Here is the raw acceleration-versus-time signal recorded on a bearing housing. Classify the bearing condition as one of: normal, inner_race, outer_race, ball.
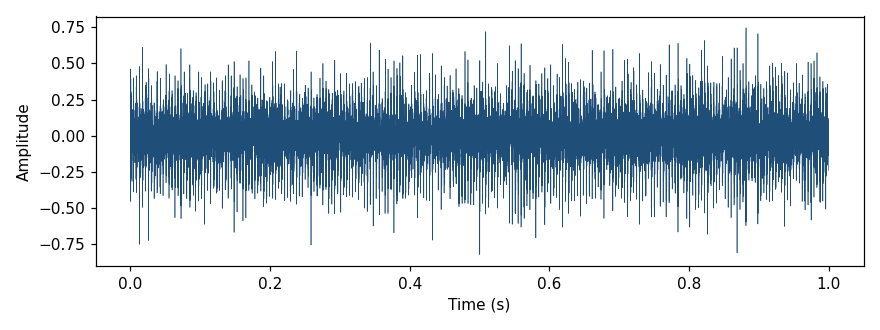
Answer: outer_race